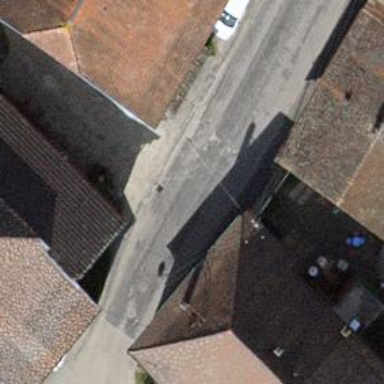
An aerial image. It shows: Asphalt road in residential area.